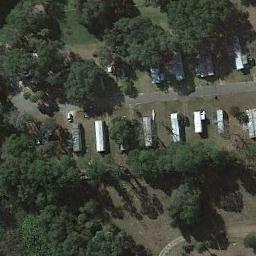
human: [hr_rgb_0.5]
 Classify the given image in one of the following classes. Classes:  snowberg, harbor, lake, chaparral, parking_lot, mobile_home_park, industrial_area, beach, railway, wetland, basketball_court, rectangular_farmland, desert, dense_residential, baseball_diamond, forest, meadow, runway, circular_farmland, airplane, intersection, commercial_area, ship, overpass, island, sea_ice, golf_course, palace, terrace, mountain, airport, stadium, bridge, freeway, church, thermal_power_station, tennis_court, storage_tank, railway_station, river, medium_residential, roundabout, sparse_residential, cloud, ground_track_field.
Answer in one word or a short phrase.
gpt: mobile_home_park